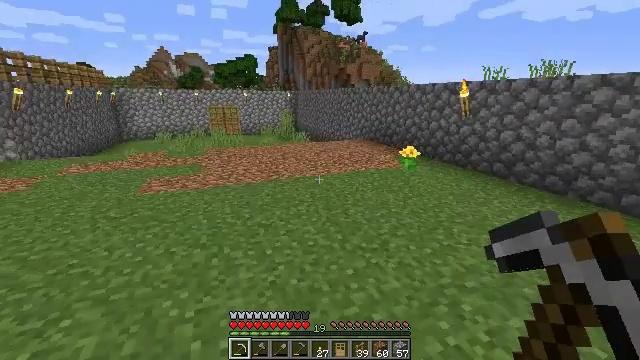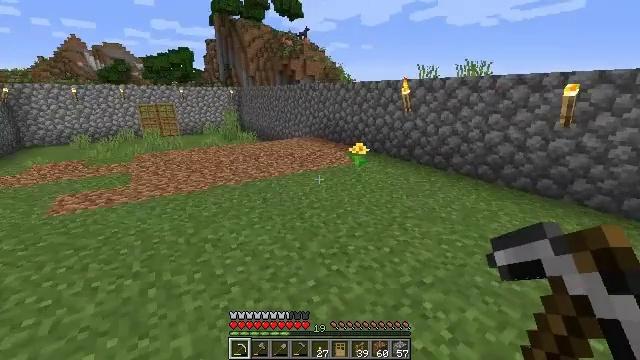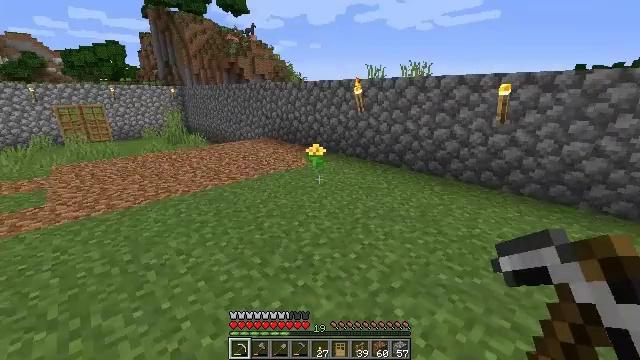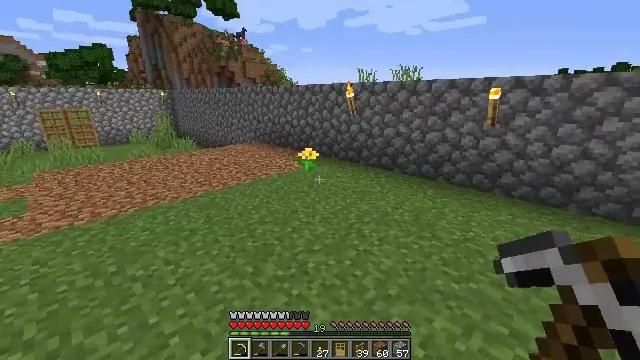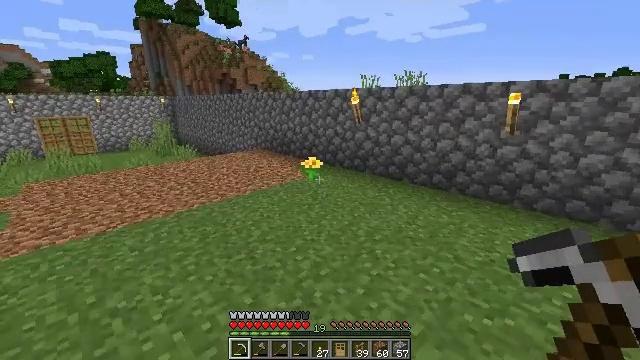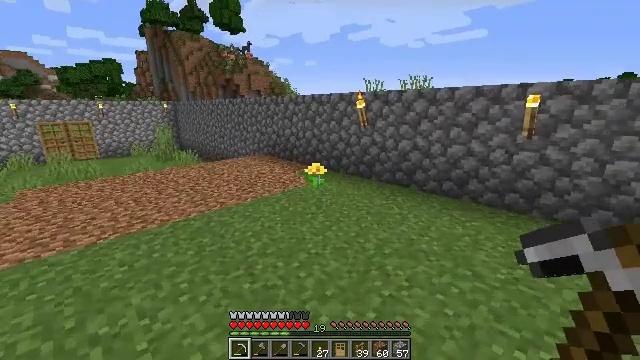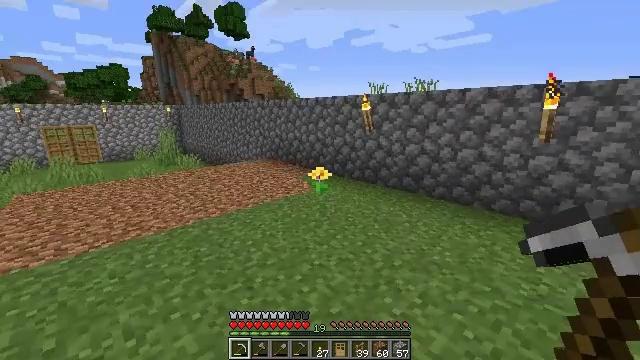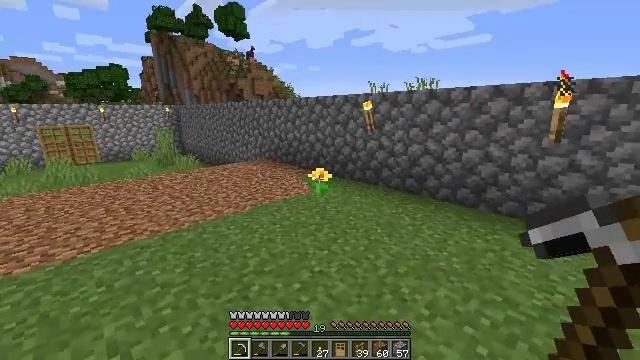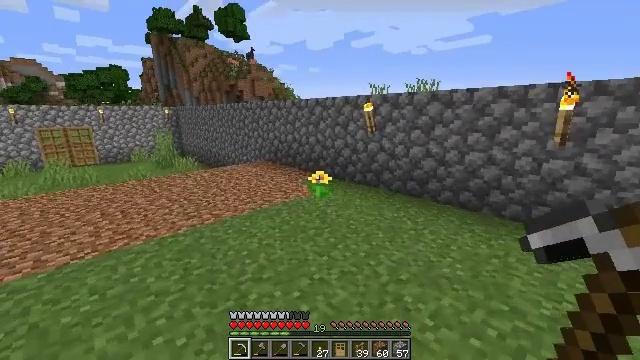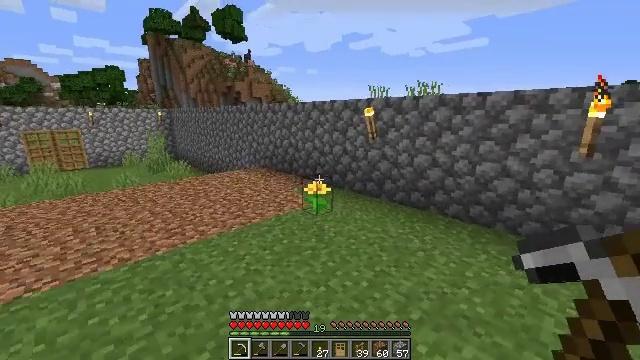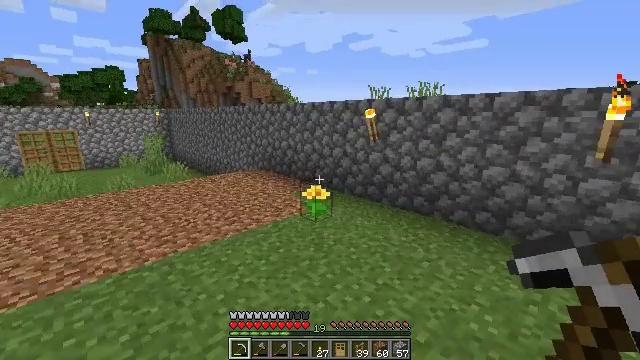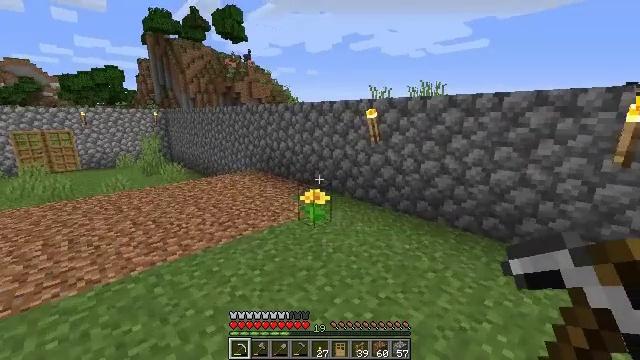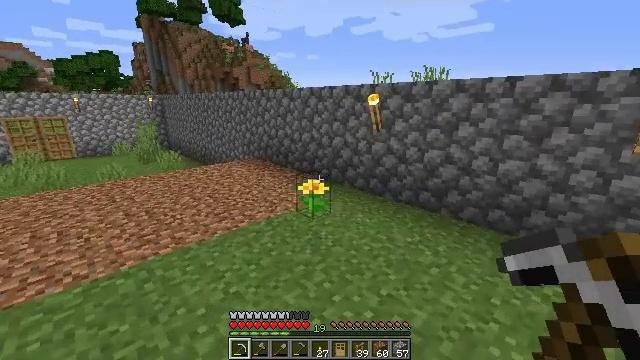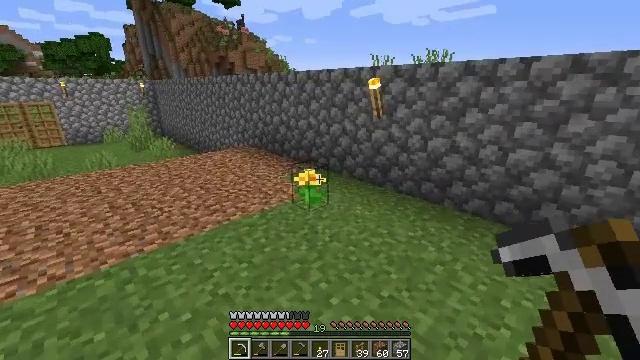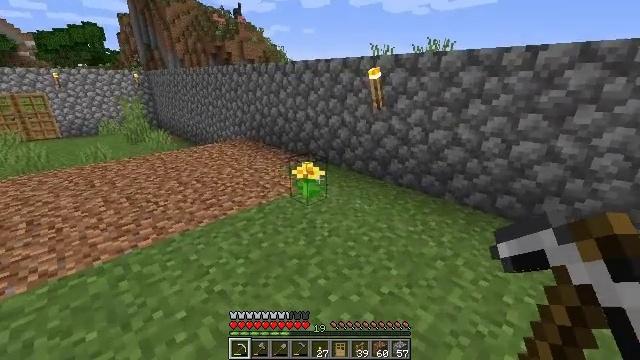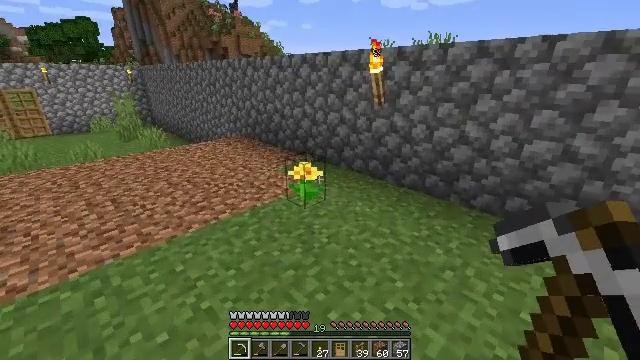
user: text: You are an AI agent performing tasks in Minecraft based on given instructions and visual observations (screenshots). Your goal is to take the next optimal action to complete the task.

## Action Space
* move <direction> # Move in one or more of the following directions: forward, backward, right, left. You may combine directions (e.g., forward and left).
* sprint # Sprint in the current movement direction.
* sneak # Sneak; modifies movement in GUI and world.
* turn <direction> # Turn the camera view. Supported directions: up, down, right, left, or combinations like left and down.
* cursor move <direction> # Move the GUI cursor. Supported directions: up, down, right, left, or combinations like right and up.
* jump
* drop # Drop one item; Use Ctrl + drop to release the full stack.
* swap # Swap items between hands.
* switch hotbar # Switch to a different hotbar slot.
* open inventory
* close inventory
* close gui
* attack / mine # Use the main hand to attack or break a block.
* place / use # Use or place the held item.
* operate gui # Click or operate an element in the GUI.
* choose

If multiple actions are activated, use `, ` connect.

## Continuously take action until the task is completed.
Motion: motion action
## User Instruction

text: Break the dandelion to obtain it.
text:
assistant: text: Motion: move forward, turn right
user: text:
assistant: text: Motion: move forward, turn right
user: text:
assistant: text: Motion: move forward, turn right
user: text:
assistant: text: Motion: move forward, turn up
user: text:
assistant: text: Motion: move forward
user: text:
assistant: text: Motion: move forward
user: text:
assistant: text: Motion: move forward
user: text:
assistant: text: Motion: move forward
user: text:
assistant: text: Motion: move forward
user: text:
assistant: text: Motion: move forward
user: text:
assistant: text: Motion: move forward
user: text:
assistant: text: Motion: move forward, turn down
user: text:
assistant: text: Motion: move forward, turn down
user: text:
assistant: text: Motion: move forward, turn down
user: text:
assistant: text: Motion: no_op
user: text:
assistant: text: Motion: turn down
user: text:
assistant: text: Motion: turn down
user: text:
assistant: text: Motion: no_op
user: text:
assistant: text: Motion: no_op
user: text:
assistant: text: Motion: attack / mine
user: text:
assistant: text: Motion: attack / mine
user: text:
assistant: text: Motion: no_op
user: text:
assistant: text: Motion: move forward, turn left
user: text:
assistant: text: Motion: move forward, turn left
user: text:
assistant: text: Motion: no_op